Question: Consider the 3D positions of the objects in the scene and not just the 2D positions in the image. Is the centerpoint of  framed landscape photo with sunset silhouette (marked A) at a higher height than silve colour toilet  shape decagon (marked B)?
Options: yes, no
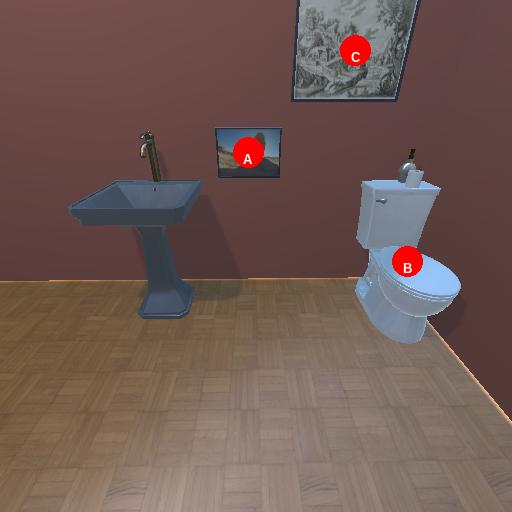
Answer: yes